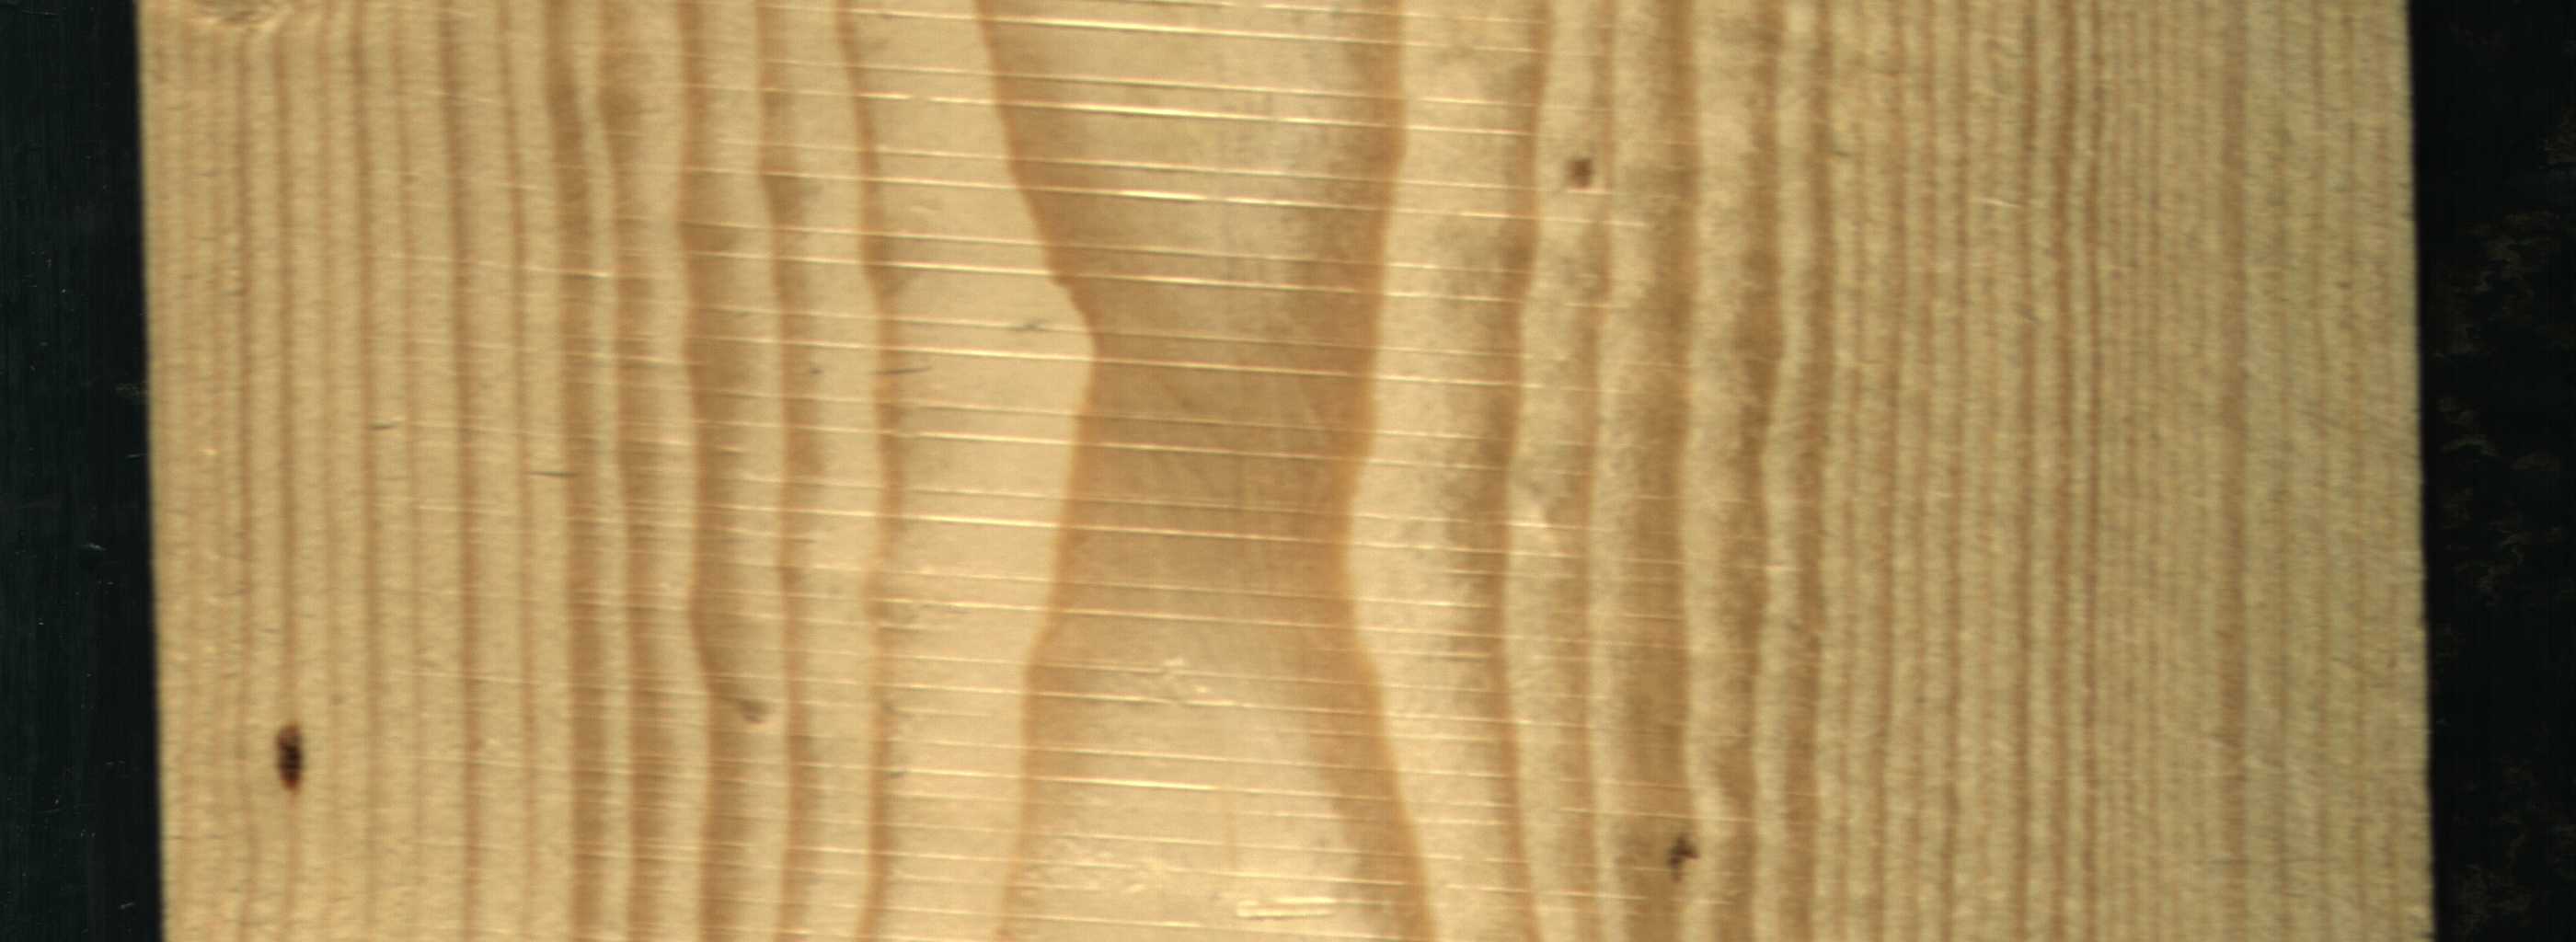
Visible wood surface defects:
resin